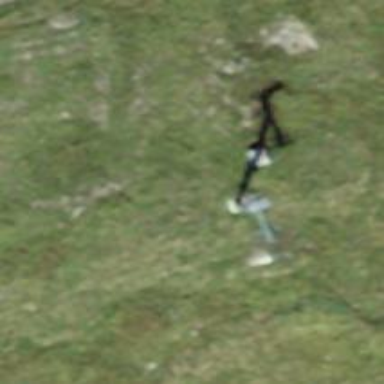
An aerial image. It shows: Pylon used for aerialway.